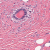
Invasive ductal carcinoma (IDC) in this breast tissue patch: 0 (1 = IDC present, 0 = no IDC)